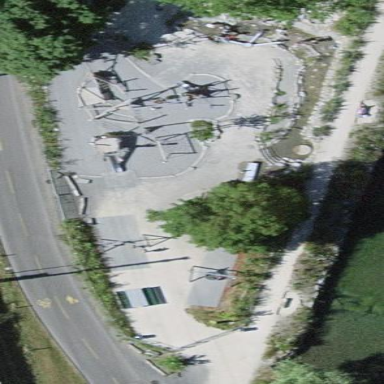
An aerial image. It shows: Playground area for leisure land.